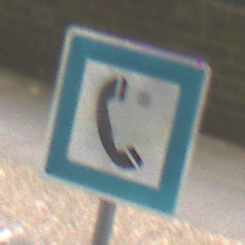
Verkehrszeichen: Fernsprecher
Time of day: MorningAfternoon
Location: Outdoor (Urban)
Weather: Overcast
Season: NotSpecified
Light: Natural